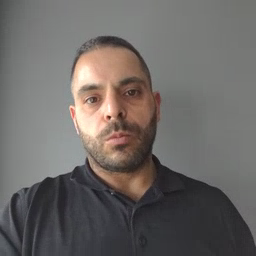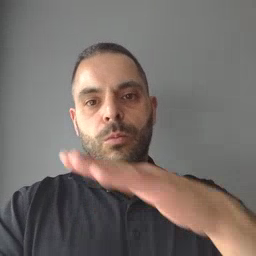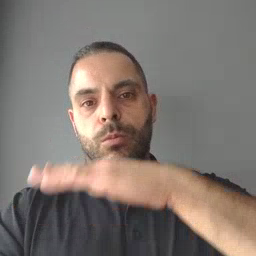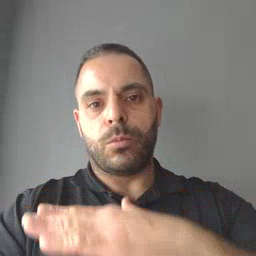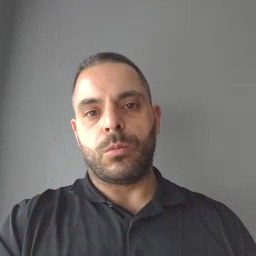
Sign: table